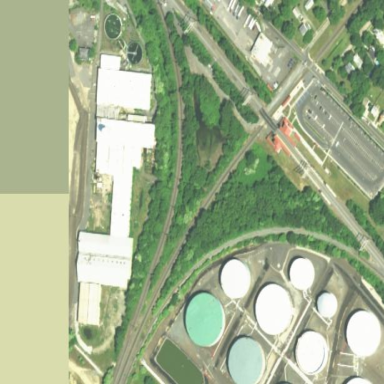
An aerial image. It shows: Industrial area.